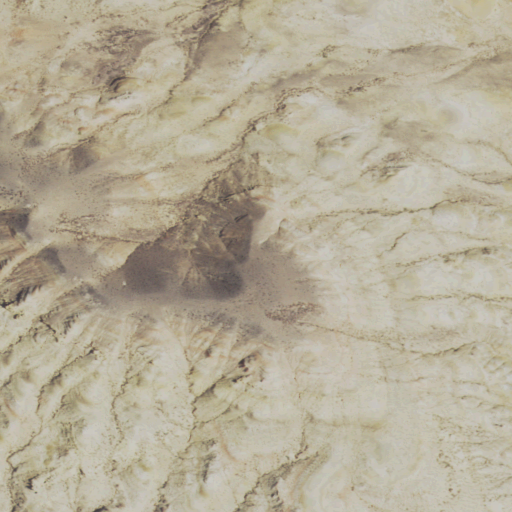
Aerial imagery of mountain in Wyoming named Gould Butte containing barren land, shrub, and grassland